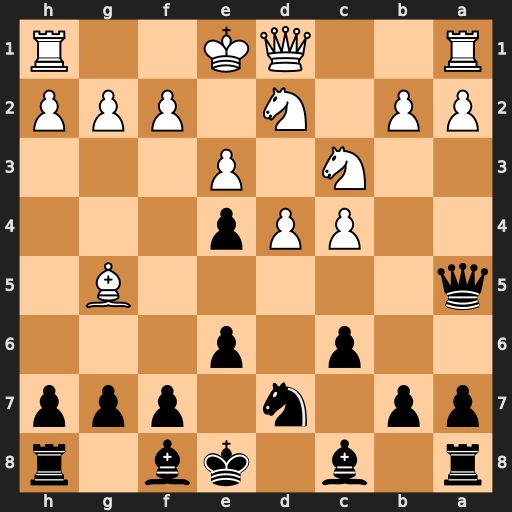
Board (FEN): r1b1kb1r/pp1n1ppp/2p1p3/q5B1/2PPp3/2N1P3/PP1N1PPP/R2QK2R
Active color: b
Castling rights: KQkq
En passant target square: -
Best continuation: Qxg5